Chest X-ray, AP view. Patient: 35 years old, sex M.
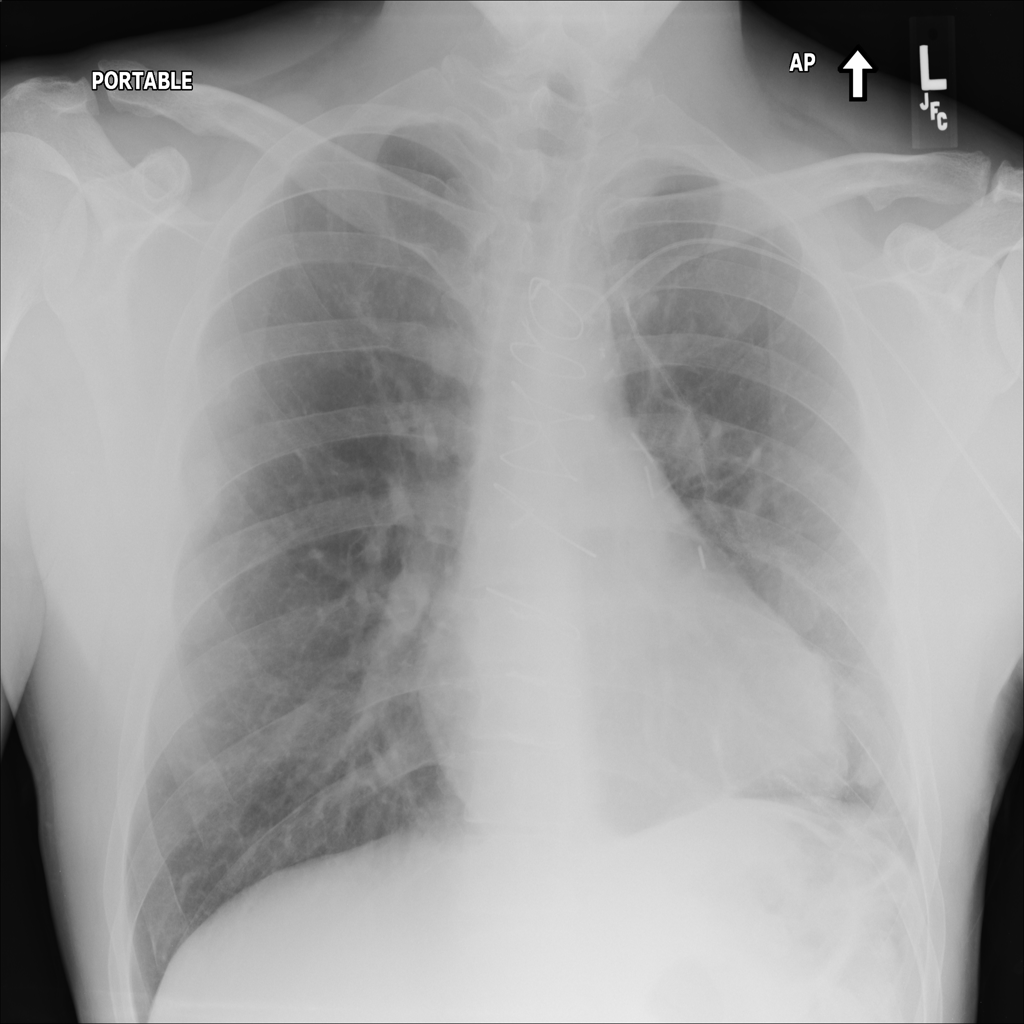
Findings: Atelectasis